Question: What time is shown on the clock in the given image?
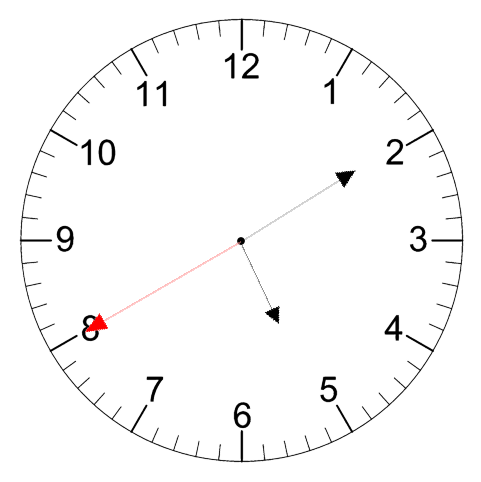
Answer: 05:09:40